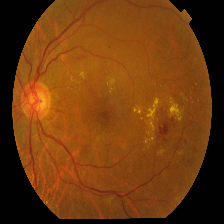
Diabetic retinopathy grade: Proliferative DR